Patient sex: M
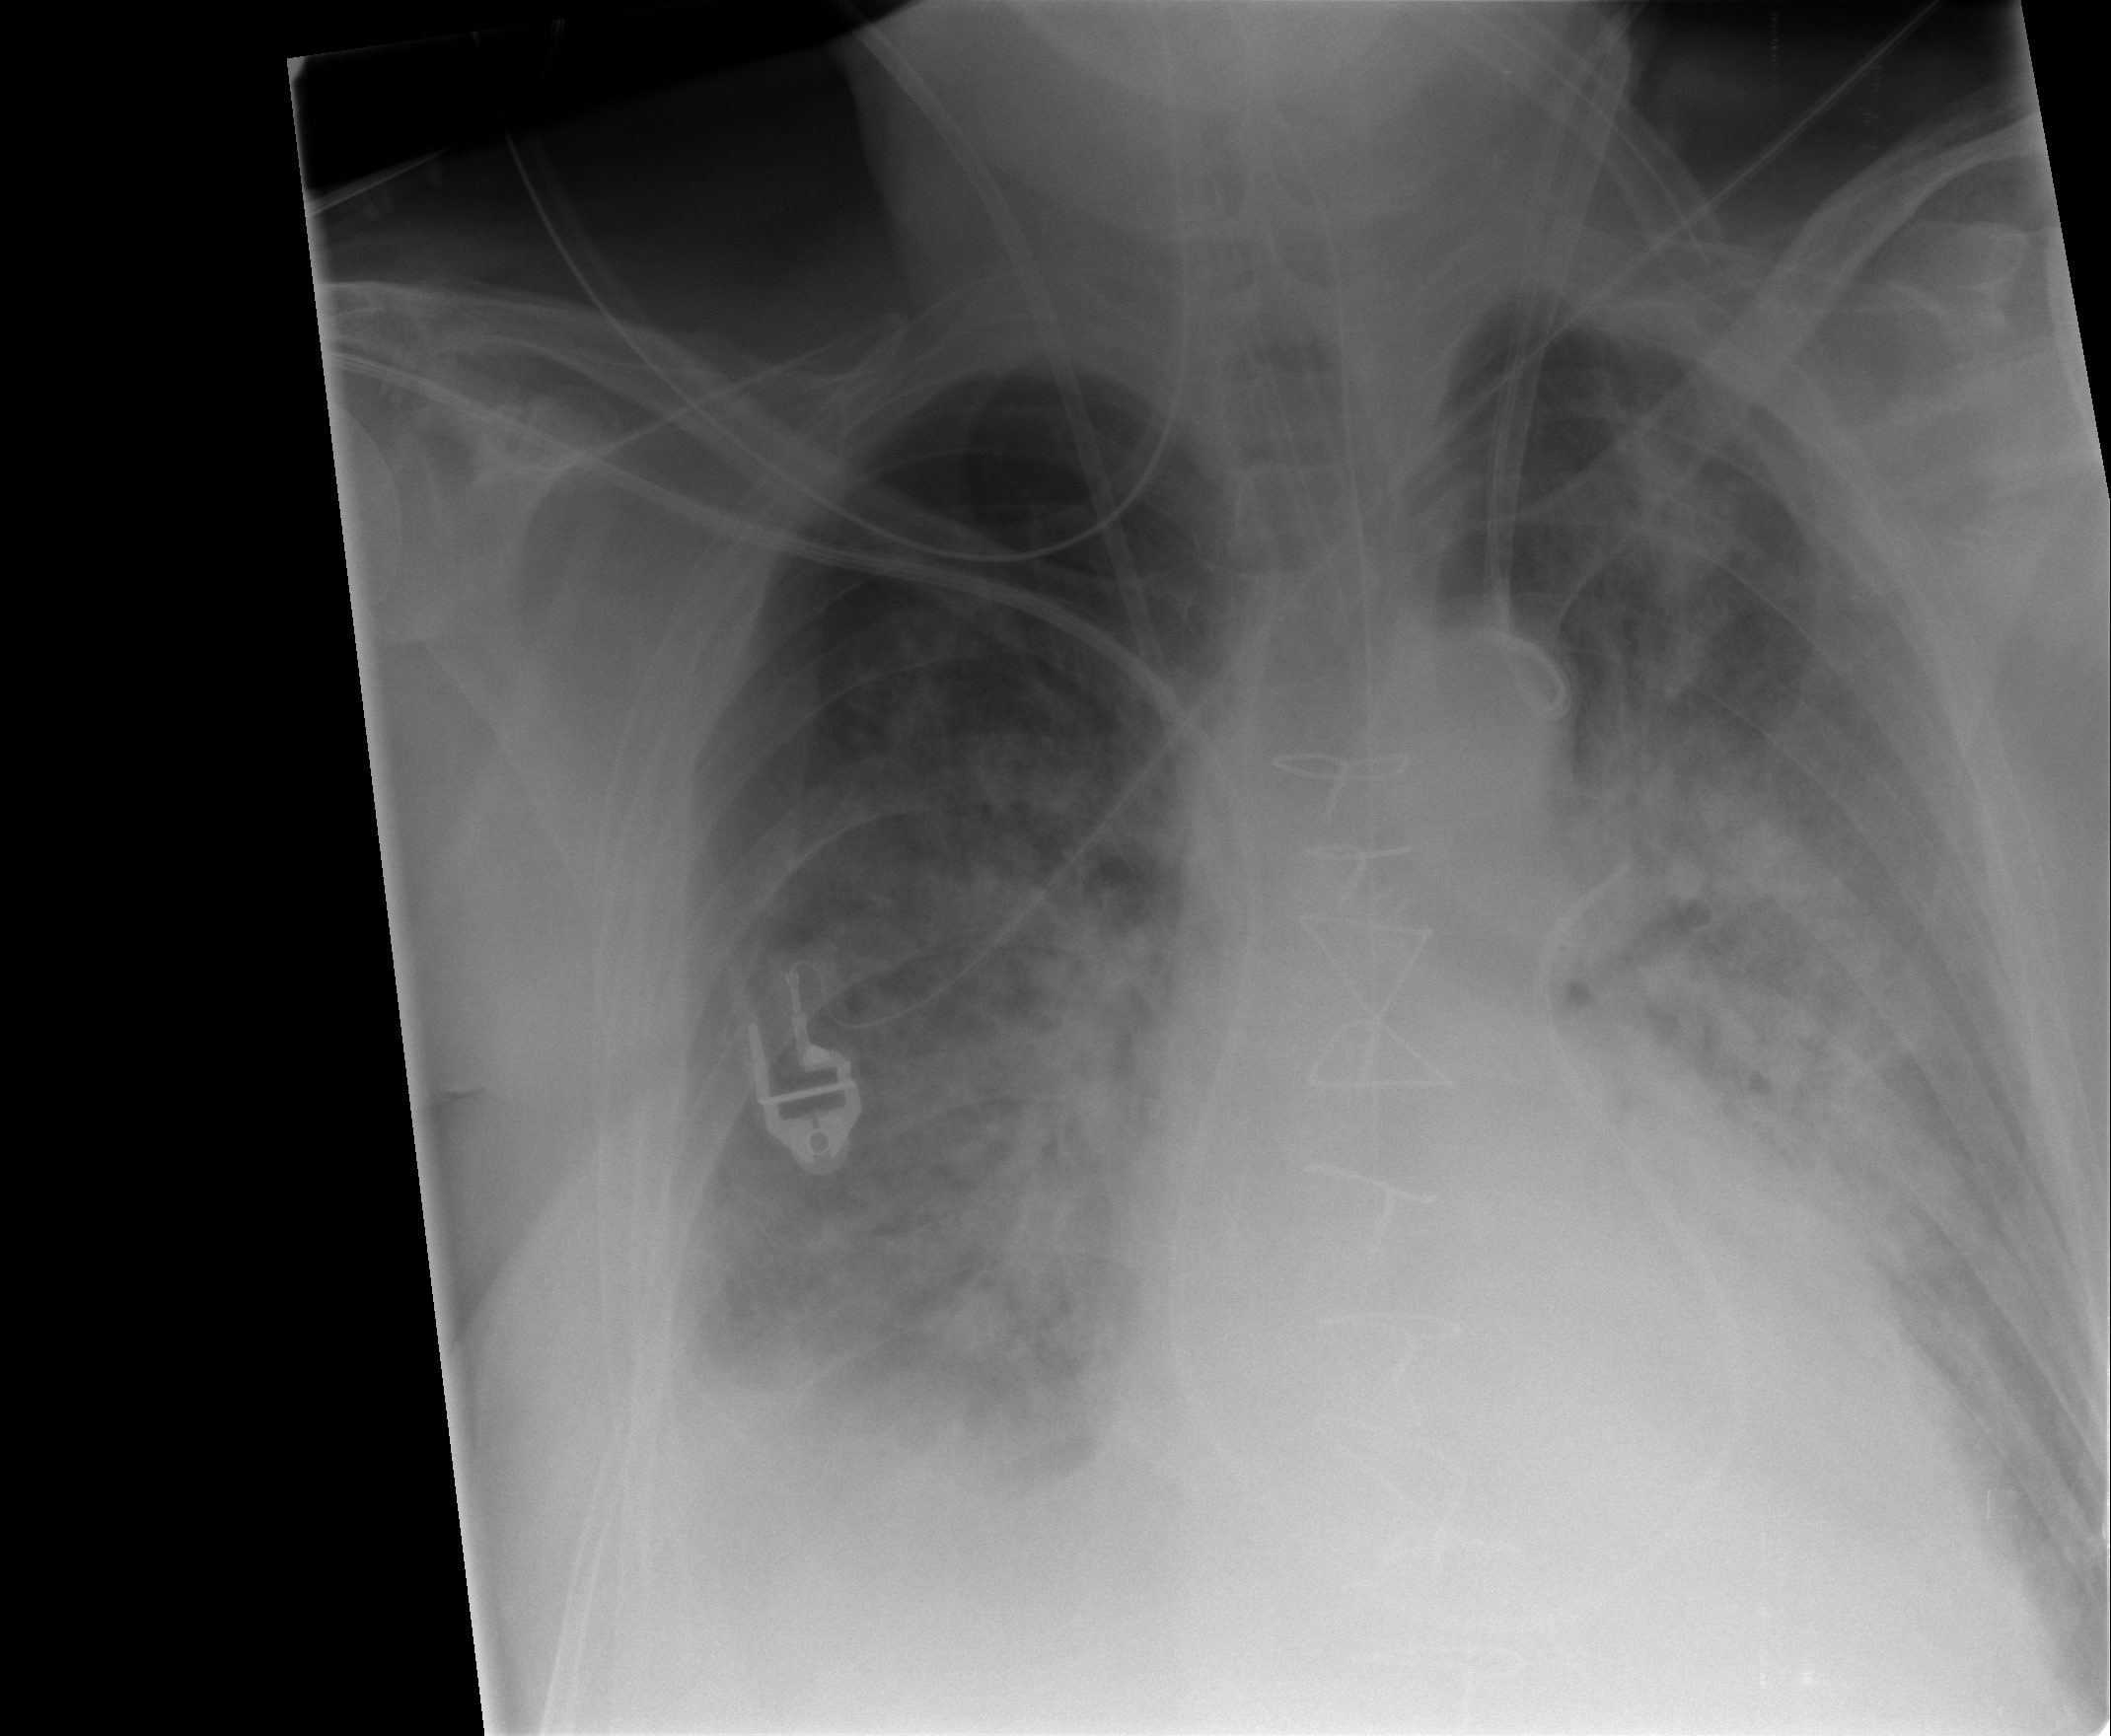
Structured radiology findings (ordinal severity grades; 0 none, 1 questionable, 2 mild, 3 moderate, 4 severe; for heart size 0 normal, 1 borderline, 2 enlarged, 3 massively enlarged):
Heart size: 2
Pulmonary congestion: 3
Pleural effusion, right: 2
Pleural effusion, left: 1
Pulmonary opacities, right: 2
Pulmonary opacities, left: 2
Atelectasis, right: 2
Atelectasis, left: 2